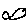
Label: fish